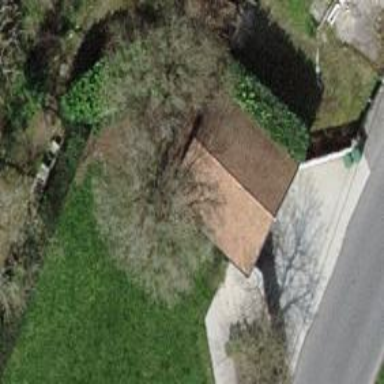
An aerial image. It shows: Garage building.